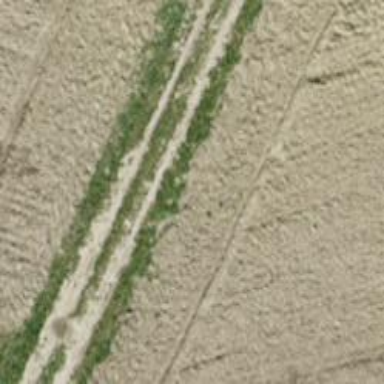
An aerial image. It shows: Dirt track road with grade3 tracktype.